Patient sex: F
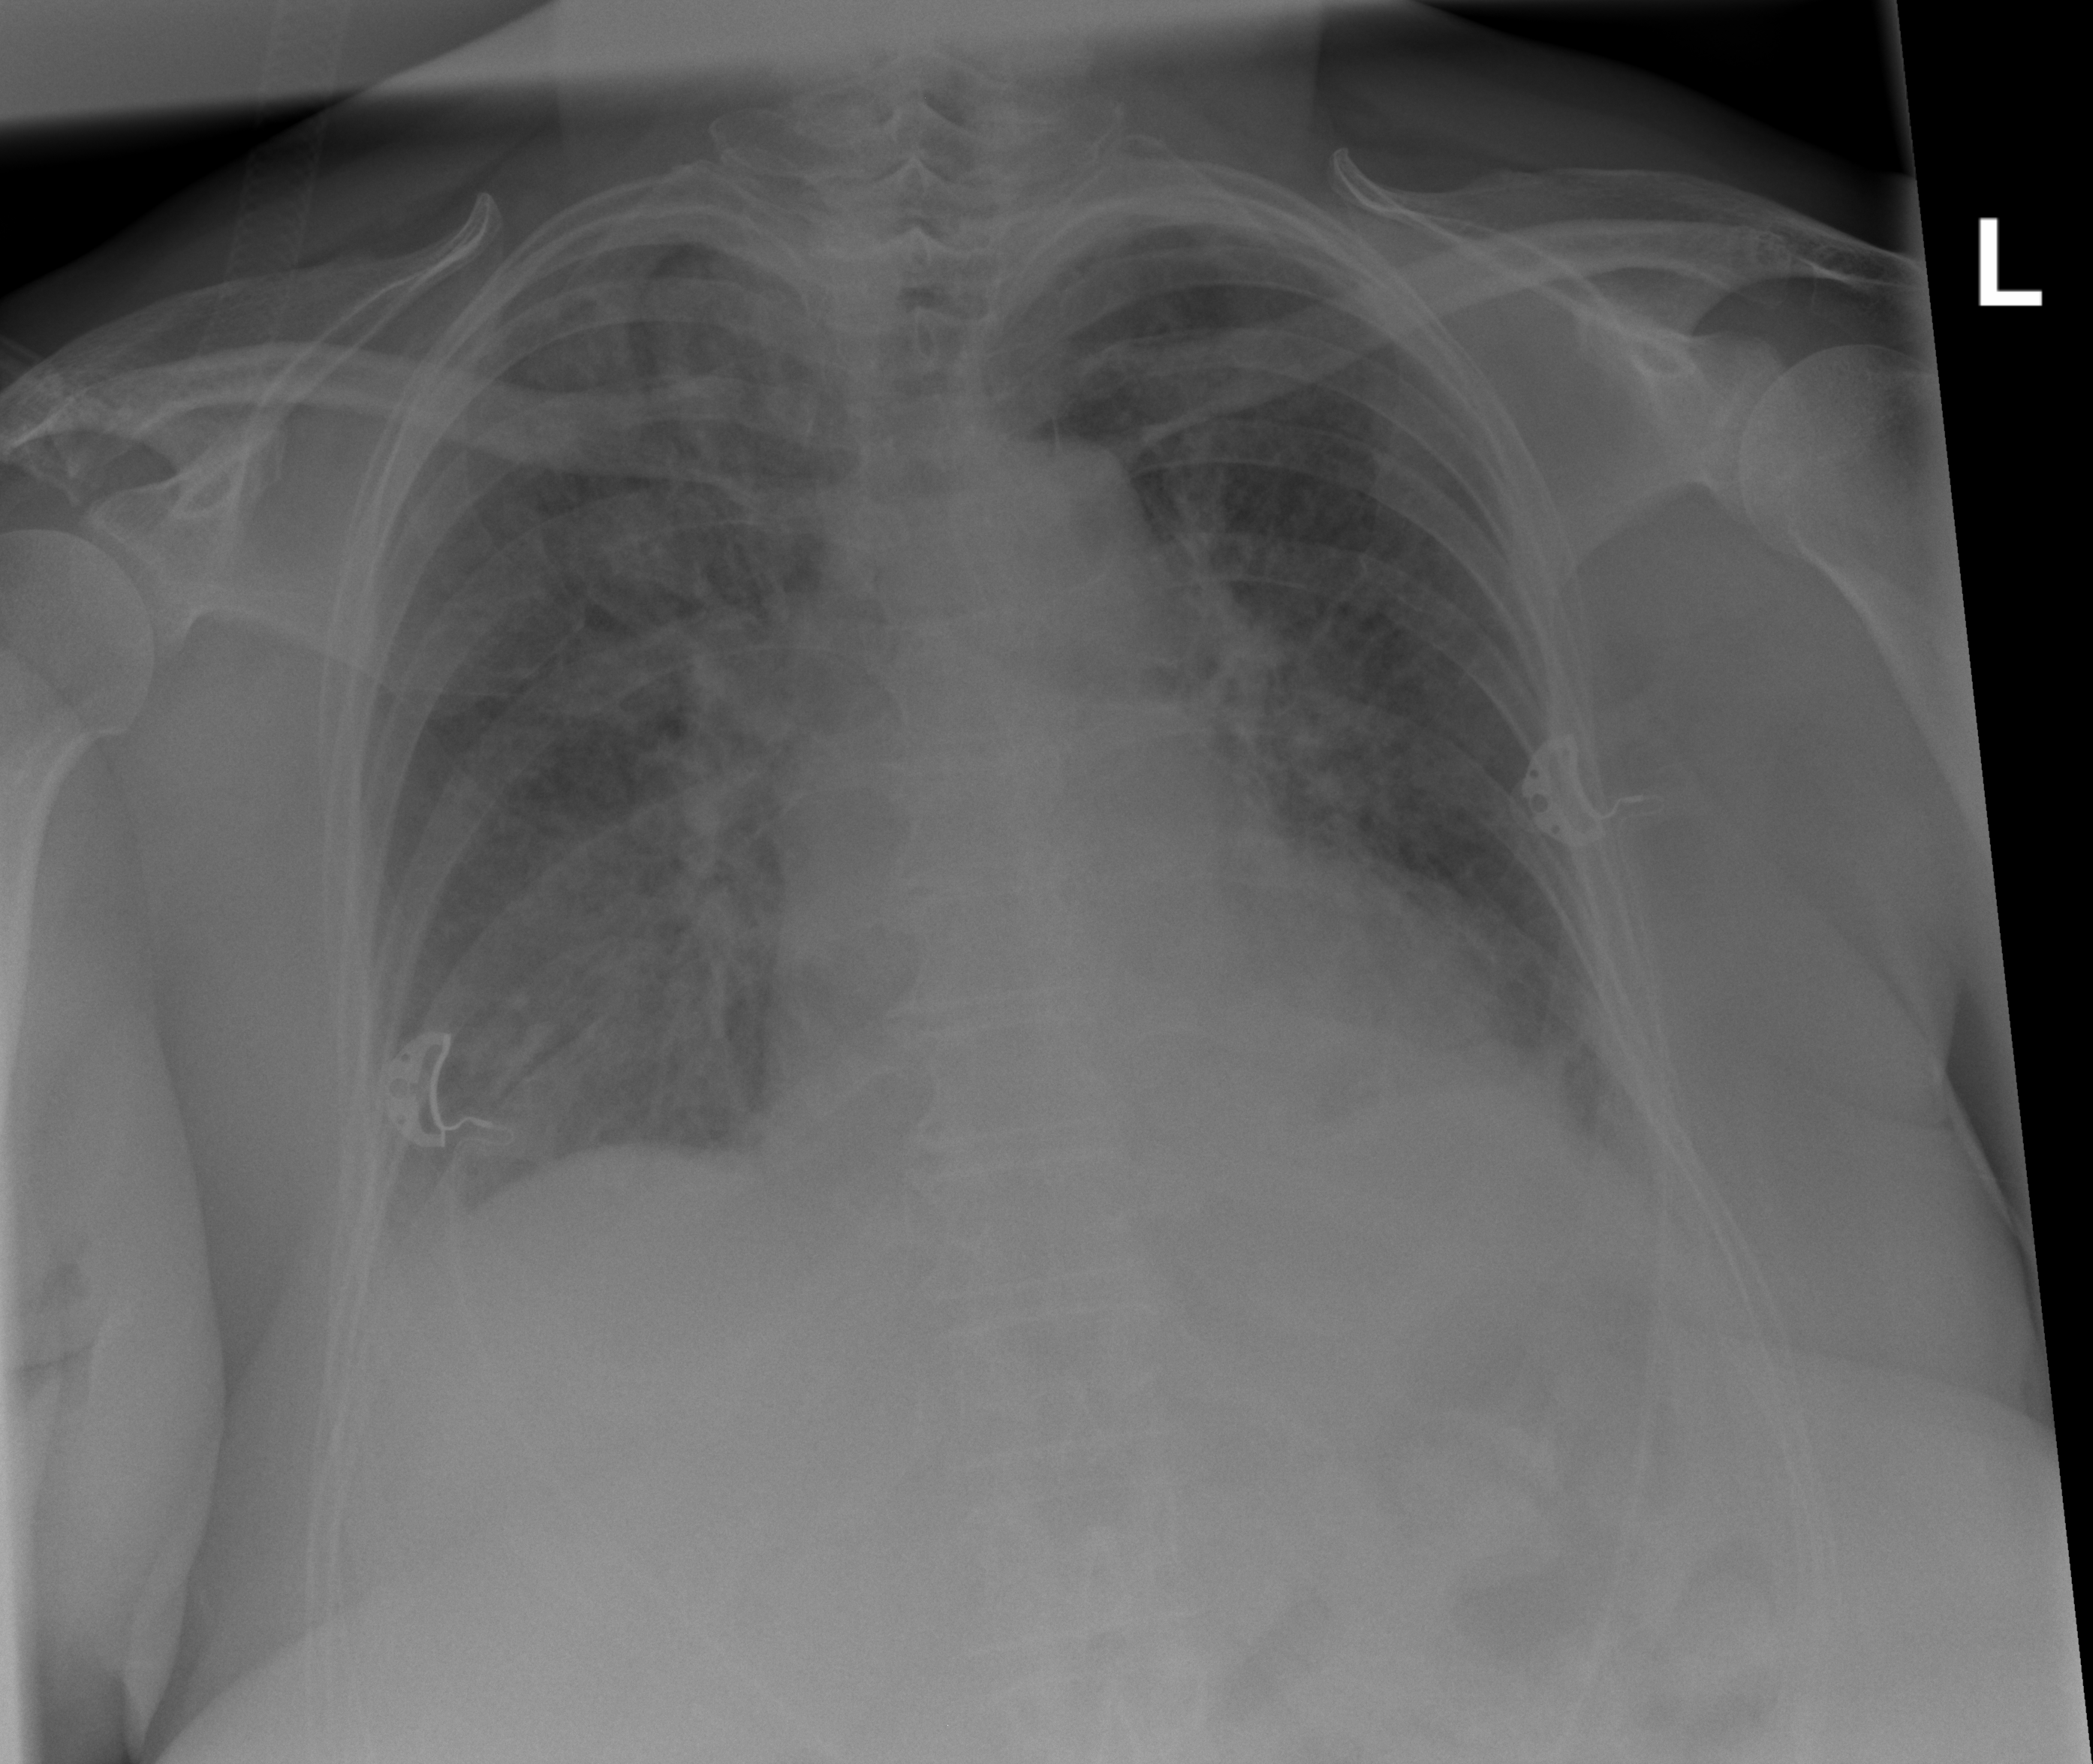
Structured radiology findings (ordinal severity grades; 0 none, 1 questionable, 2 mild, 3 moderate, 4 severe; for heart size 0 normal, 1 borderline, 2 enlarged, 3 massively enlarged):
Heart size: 2
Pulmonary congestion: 2
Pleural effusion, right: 2
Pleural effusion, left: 2
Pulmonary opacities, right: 3
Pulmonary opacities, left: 2
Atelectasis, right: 2
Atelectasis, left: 2